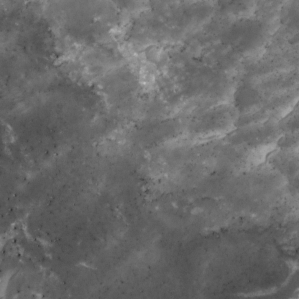
Label: non_frost